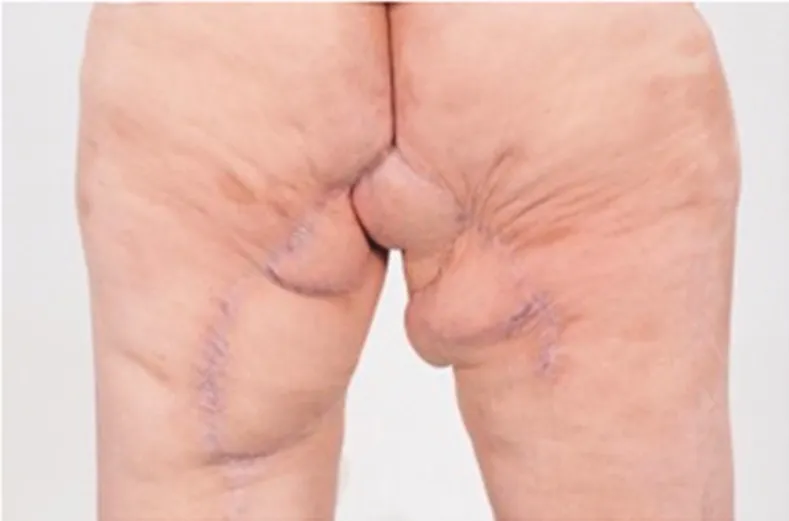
6 months post-operative result.
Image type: medical_photograph (other_medical_photograph)